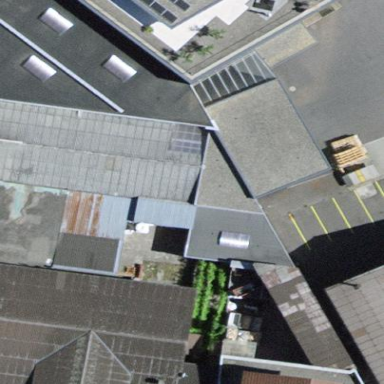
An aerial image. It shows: Industrial building.